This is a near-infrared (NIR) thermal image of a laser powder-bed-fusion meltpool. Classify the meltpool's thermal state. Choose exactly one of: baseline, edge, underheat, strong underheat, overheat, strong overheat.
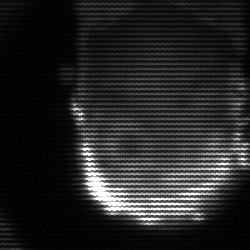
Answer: baseline